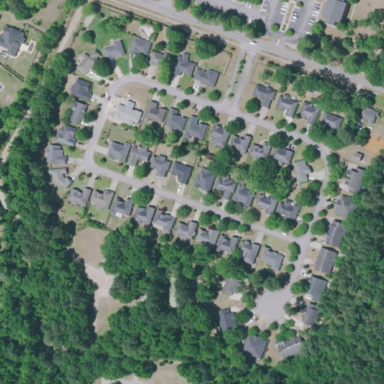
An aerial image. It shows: Residential area consisting of single-family homes in subdivision.